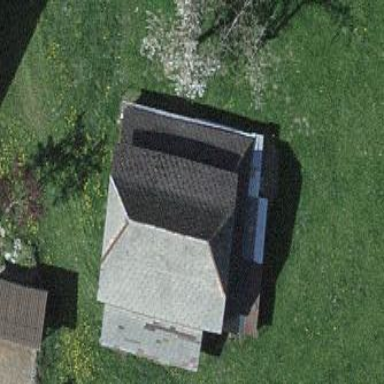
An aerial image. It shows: Rural barn.